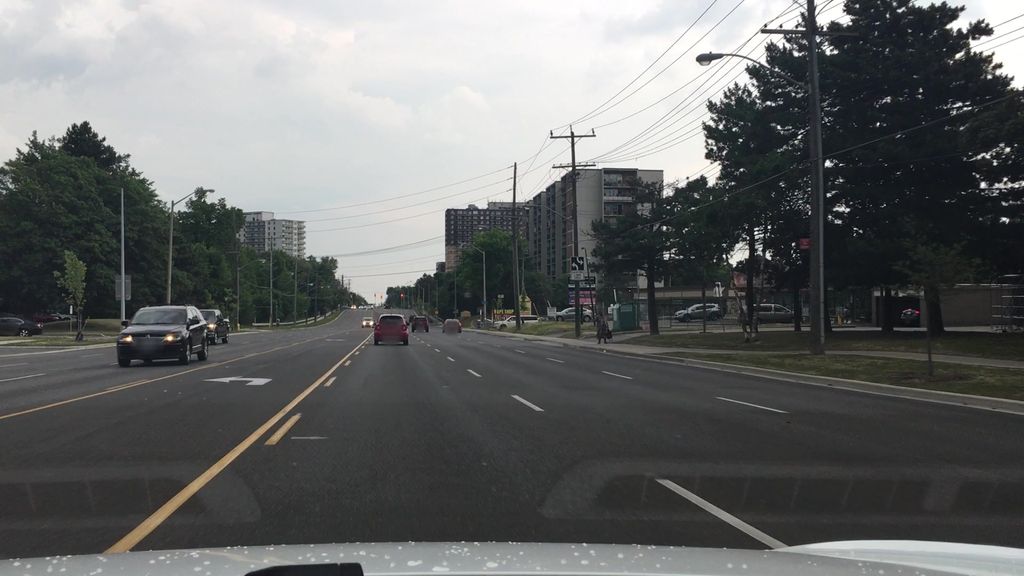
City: toronto